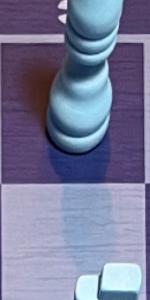
Label: Empty